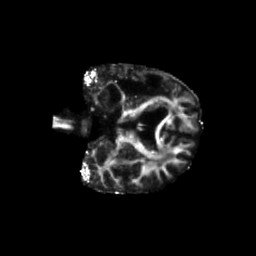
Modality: FA
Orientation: coronal
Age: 53
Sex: male
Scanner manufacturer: siemens
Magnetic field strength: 3 T
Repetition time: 5.47 s
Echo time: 0.0854 s